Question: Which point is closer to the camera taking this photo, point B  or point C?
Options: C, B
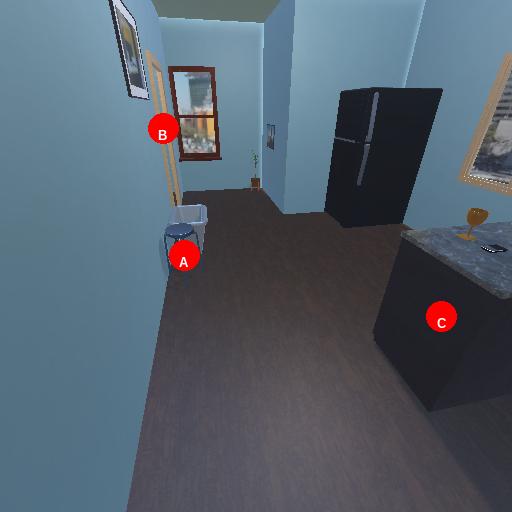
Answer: C